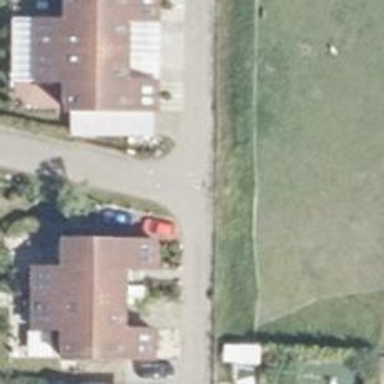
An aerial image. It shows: Living street.